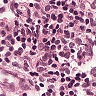
Metastatic tissue present: no